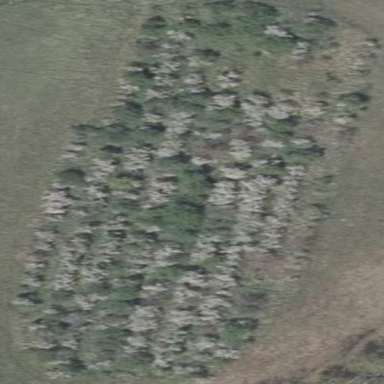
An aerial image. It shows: Orchard.